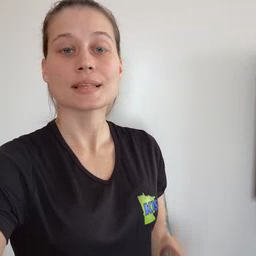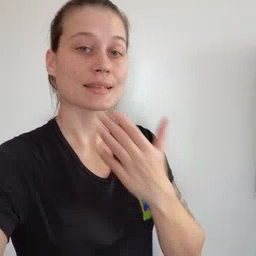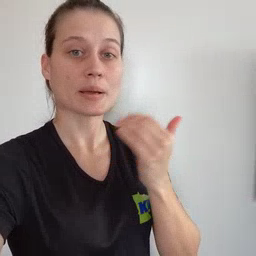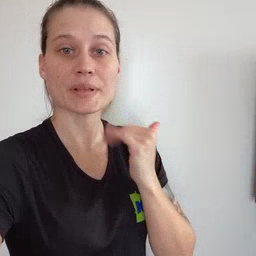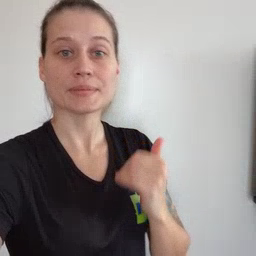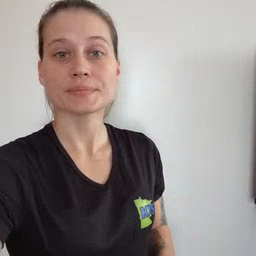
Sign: napkin